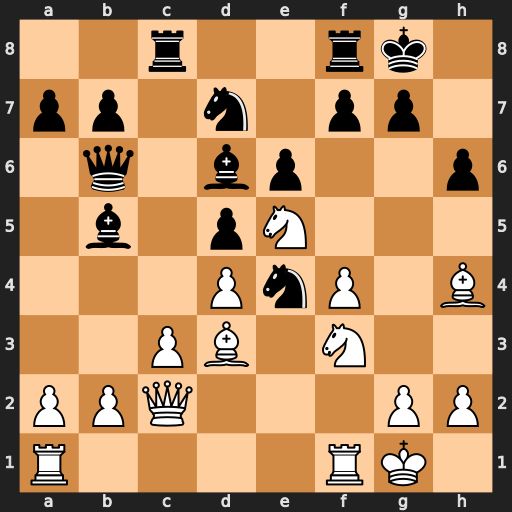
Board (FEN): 2r2rk1/pp1n1pp1/1q1bp2p/1b1pN3/3PnP1B/2PB1N2/PPQ3PP/R4RK1
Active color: w
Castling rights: -
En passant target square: -
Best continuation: Bxb5 Nxe5 fxe5